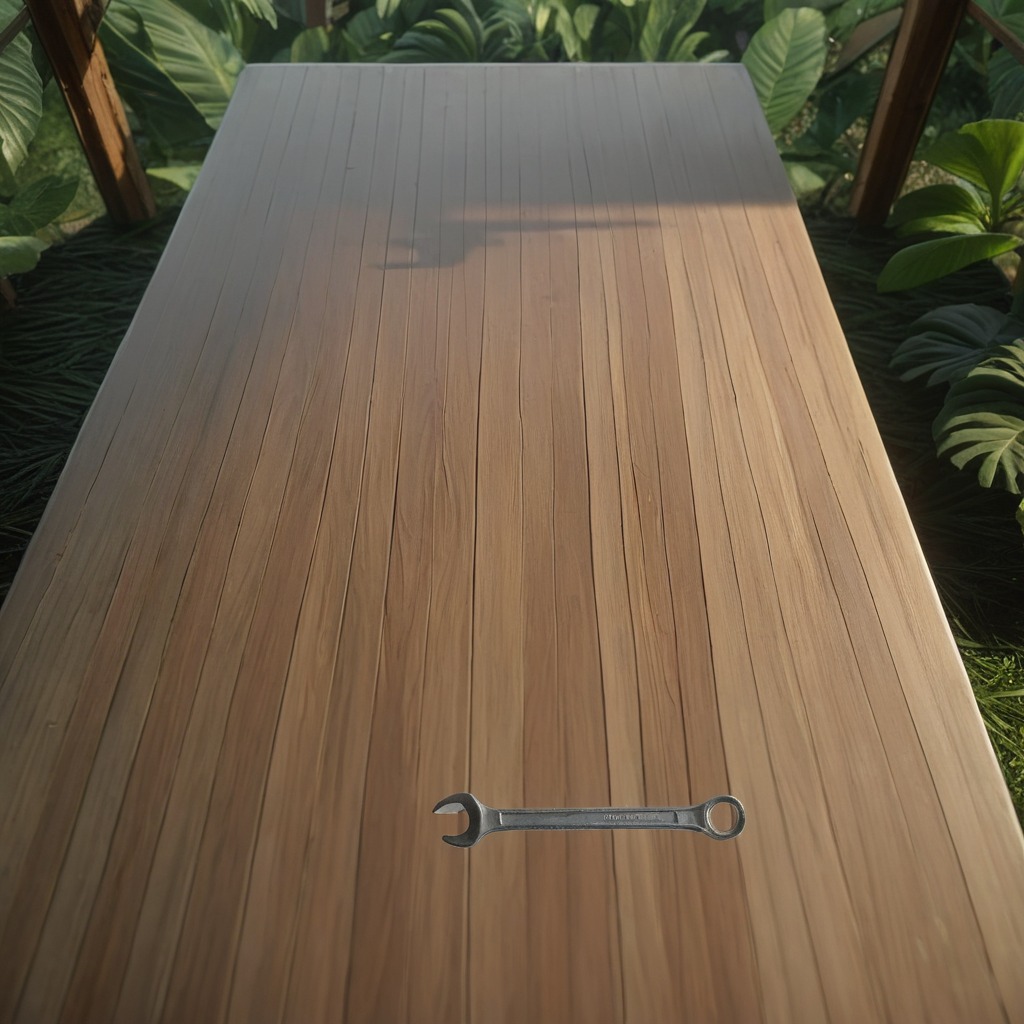
An wrench lies on the wooden table inside a jungle field workshop tent.